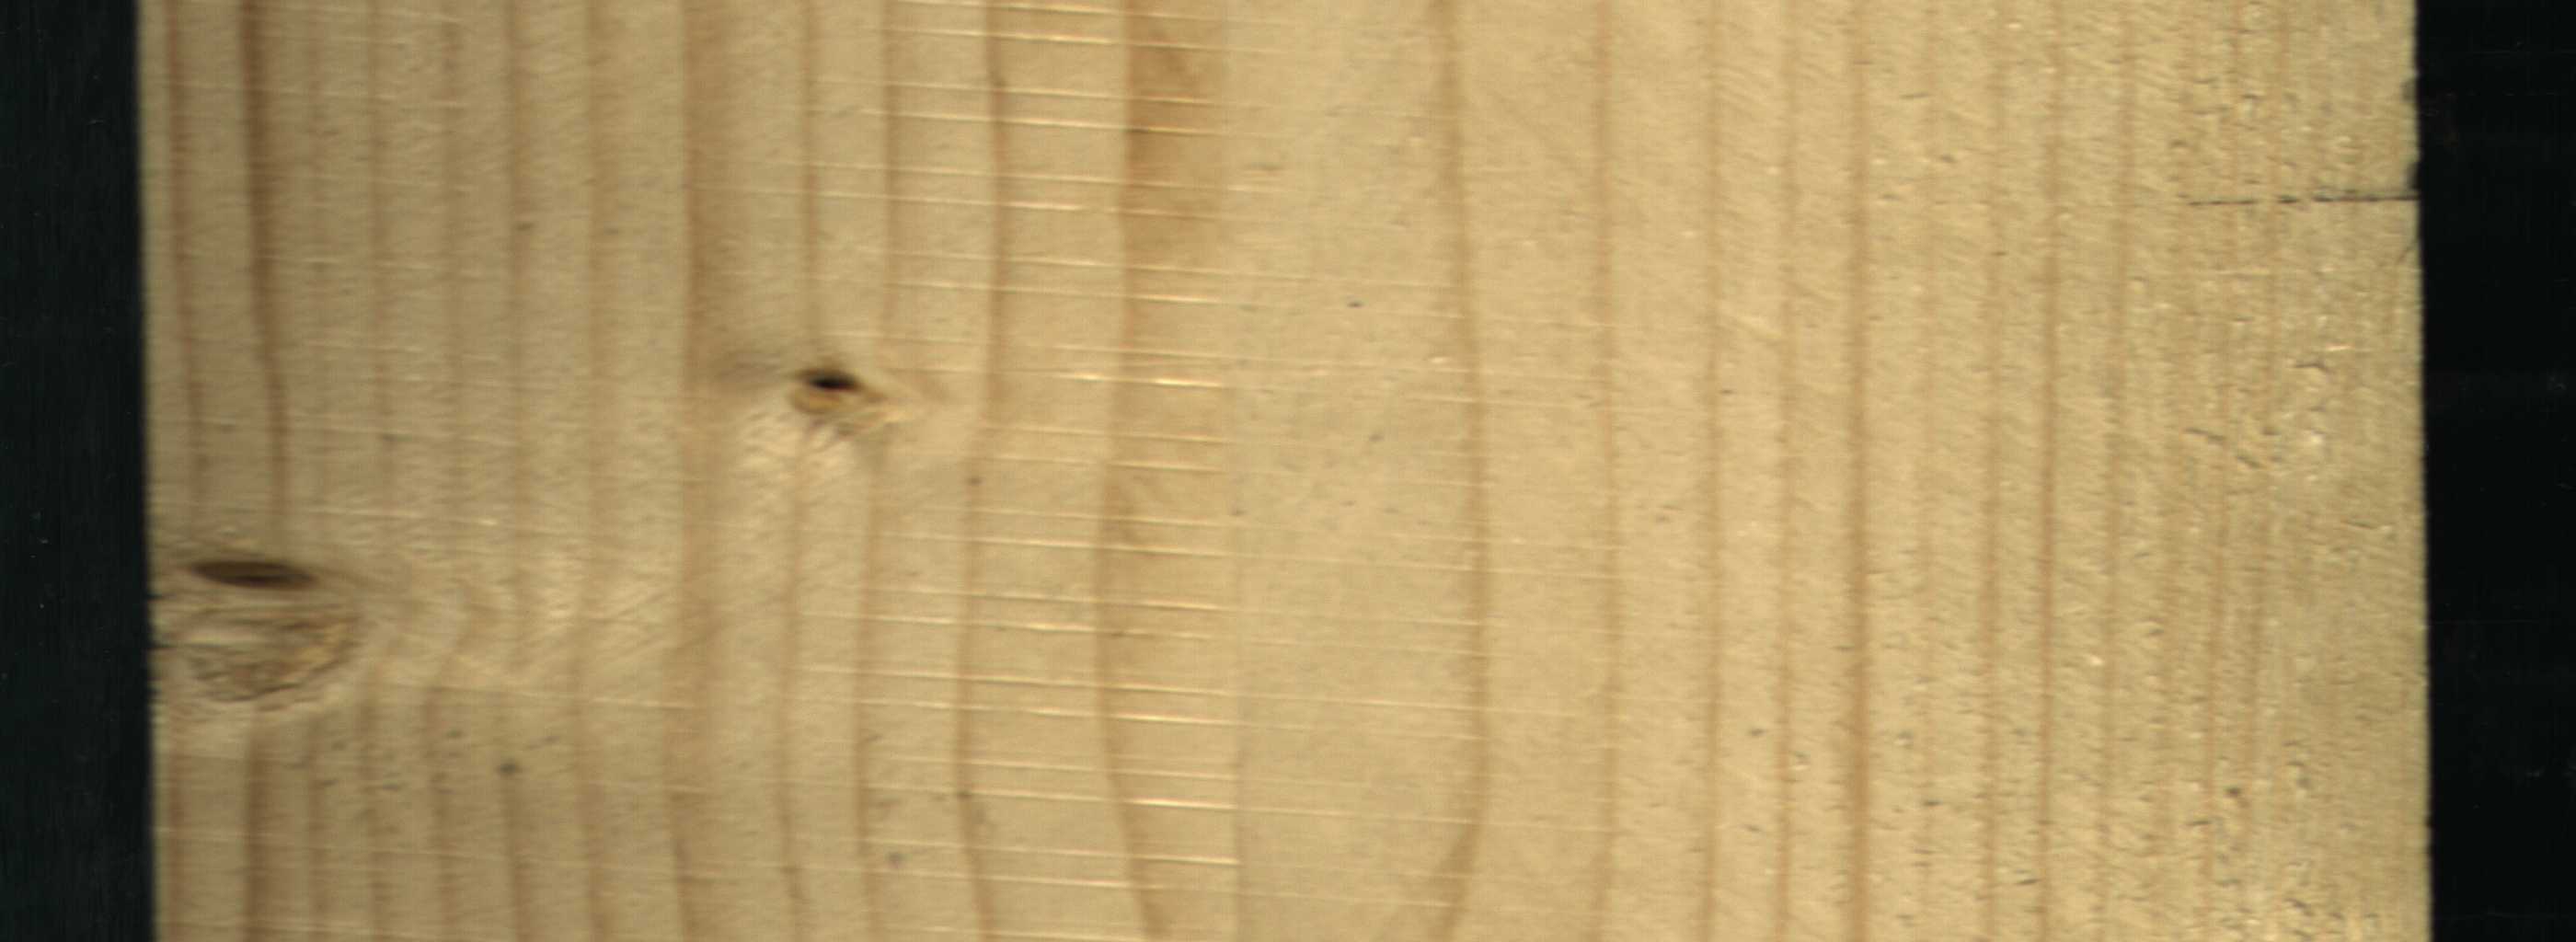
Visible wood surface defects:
Dead_Knot
Live_Knot